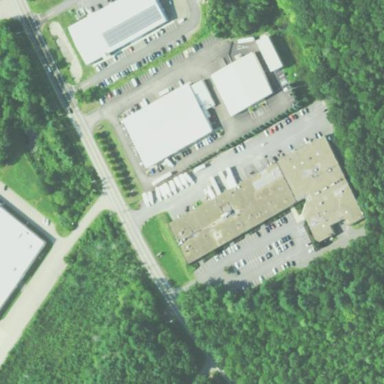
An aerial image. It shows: Commercial building.